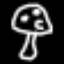
Label: mushroom